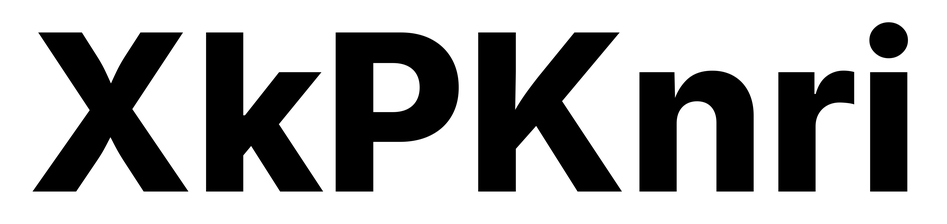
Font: Inter_ExtraBold